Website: lowes
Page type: payment
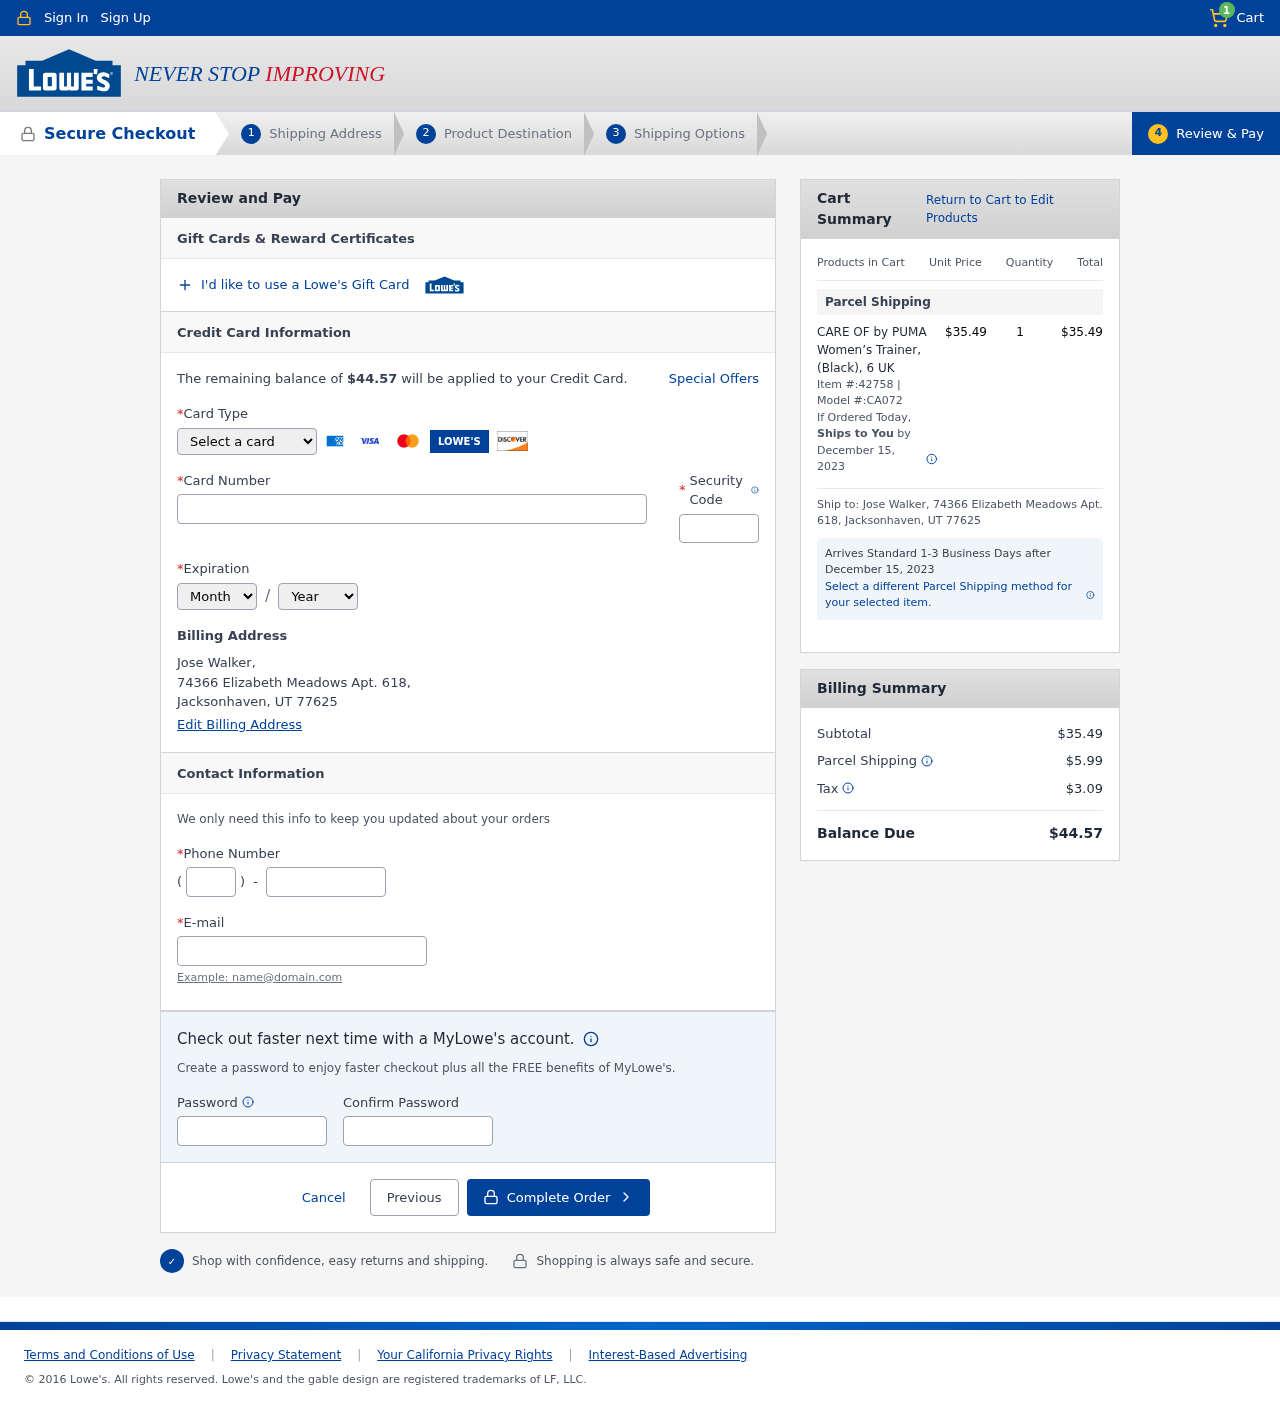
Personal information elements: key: PII_CARD_CVV
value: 118
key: PII_CARD_EXPIRY_MONTH
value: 07
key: PII_CARD_EXPIRY_YEAR
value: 27
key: PII_CARD_NUMBER
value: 6596 9056 5427 8966
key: PII_CARD_TYPE
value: Discover
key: PII_CITY_STATE_ZIP
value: Jacksonhaven, UT 77625
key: PII_EMAIL
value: jose_walker@gmail.com
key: PII_FULLNAME
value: Jose Walker,
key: PII_PHONE
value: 8723929927
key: PII_PHONE_AREA
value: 872
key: PII_STREET
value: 74366 Elizabeth Meadows Apt. 618,
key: PII_FULLNAME2
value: Jose Walker
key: PII_STREET2
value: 74366 Elizabeth Meadows Apt. 618
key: PII_CITY_STATE_ZIP2
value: Jacksonhaven, UT 77625
Product elements: key: PRODUCT1_NAME
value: CARE OF by PUMA Women’s Trainer, (Black), 6 UK
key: PRODUCT1_PRICE
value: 35.49
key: PRODUCT1_QUANTITY
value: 1
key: PRODUCT1_ITEM
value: Item #:42758
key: PRODUCT1_MODEL
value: Model #:CA072
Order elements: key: ORDER_NUM_ITEMS
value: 1
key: ORDER_TOTAL
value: $44.57
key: ORDER_SHIPPING_DATE
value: December 15, 2023
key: ORDER_SUBTOTAL
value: $35.49
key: ORDER_SHIPPING_DATE2
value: December 15, 2023
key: ORDER_SHIPPING_COST
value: $5.99
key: ORDER_TAX
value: $3.09